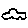
Label: car